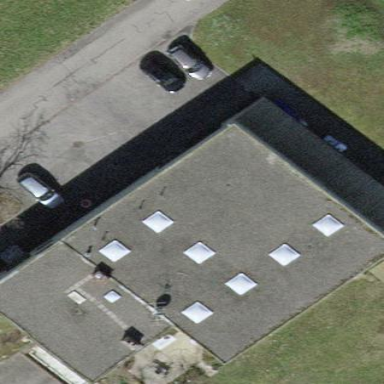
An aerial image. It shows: Office building.